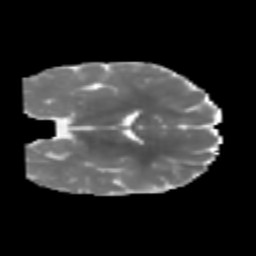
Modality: MD
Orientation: coronal
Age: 7
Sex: male
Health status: healthy